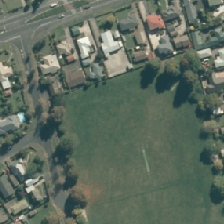
Land cover: urban_parkland